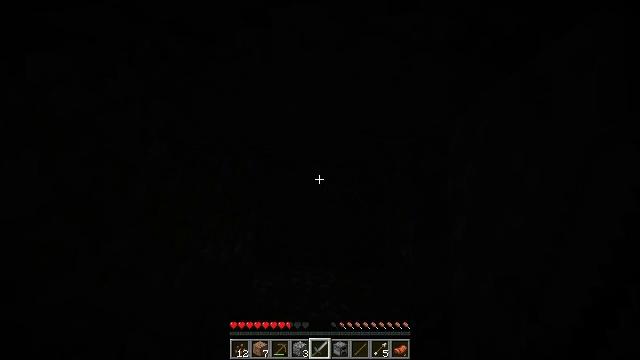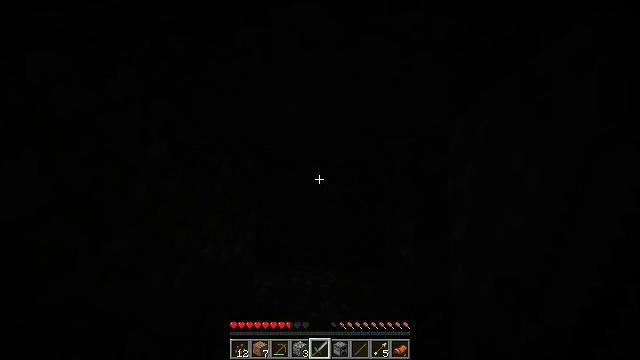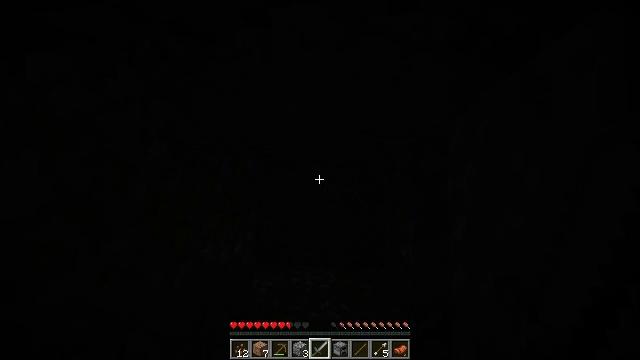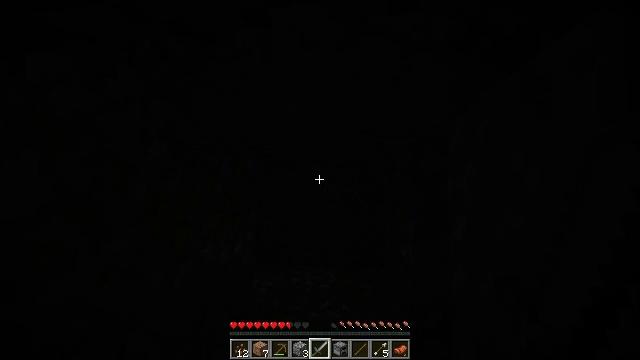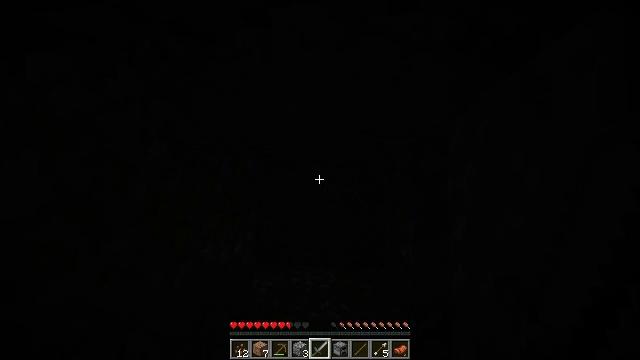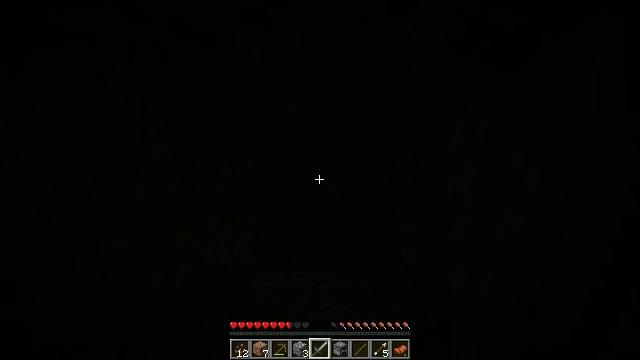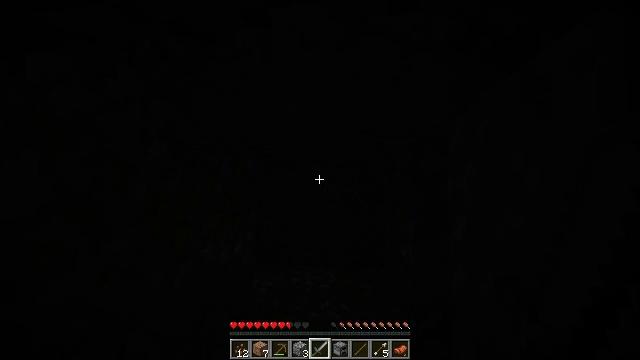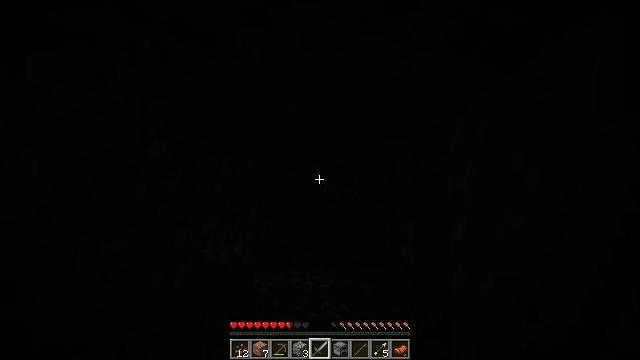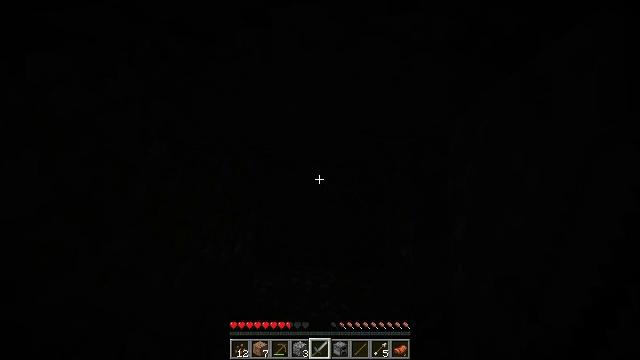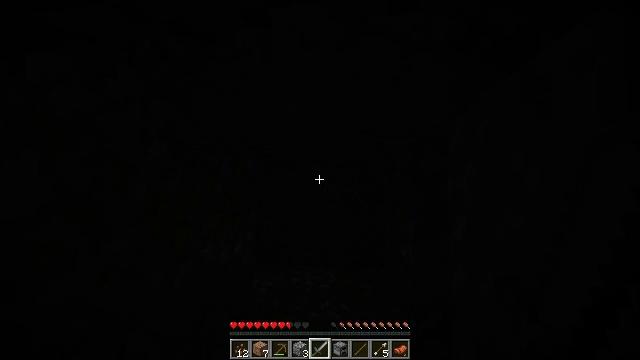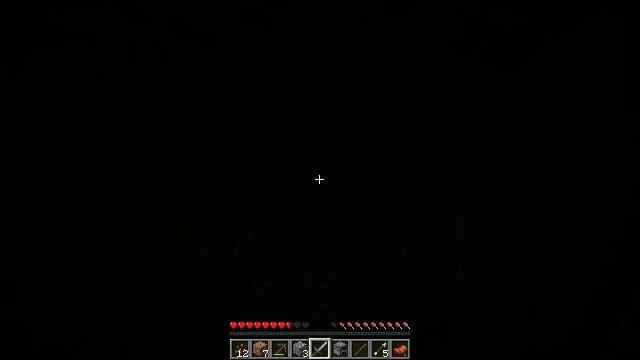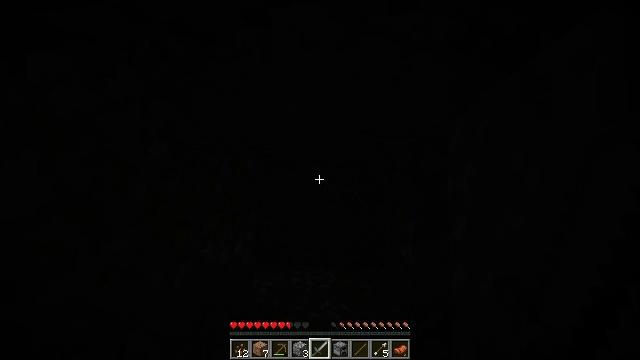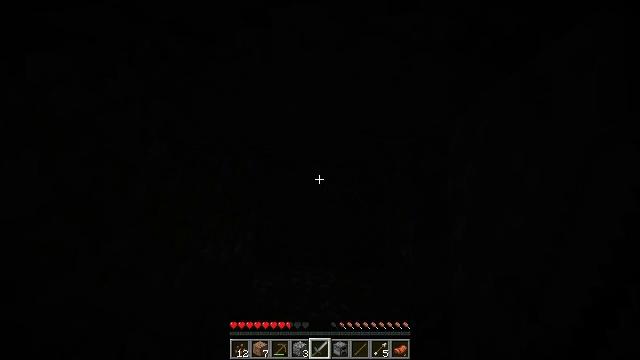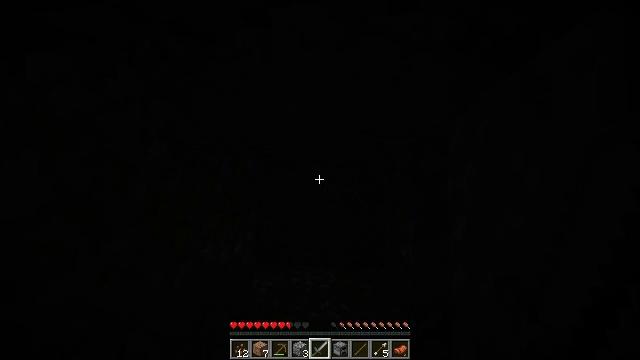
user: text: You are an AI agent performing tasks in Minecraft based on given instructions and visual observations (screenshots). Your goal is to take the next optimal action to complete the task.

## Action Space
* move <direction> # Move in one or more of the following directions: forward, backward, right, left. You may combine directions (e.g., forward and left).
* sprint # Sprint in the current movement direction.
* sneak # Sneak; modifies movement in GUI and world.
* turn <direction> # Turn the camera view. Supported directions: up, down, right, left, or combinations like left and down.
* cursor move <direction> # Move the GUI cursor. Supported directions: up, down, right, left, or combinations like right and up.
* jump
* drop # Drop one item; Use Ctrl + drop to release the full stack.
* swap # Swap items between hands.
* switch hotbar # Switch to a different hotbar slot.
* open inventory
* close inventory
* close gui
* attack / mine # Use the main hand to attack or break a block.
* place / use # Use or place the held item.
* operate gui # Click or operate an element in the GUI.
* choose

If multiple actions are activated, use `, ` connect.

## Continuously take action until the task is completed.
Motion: motion action
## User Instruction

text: Gather vines from trees or structures.
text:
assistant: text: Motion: no_op
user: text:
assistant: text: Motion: no_op
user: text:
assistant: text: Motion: no_op
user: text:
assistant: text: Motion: no_op
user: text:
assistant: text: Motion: no_op
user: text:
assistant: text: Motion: no_op
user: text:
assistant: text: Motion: no_op
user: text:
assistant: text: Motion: no_op
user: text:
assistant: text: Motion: no_op
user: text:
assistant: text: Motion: no_op
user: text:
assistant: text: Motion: no_op
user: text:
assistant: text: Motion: no_op
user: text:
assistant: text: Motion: no_op
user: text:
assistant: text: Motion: no_op
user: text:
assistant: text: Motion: no_op
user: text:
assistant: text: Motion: no_op
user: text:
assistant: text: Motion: no_op
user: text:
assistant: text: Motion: no_op
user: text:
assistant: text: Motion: no_op
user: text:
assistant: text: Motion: no_op
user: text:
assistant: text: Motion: no_op
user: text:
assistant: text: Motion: no_op
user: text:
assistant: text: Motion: no_op
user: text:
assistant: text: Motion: no_op
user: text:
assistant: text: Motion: no_op
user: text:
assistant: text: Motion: no_op
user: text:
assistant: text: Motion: no_op
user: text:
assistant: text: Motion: no_op
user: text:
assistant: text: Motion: no_op
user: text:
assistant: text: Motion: no_op